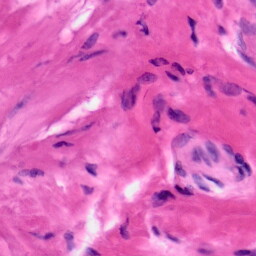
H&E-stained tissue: Skin